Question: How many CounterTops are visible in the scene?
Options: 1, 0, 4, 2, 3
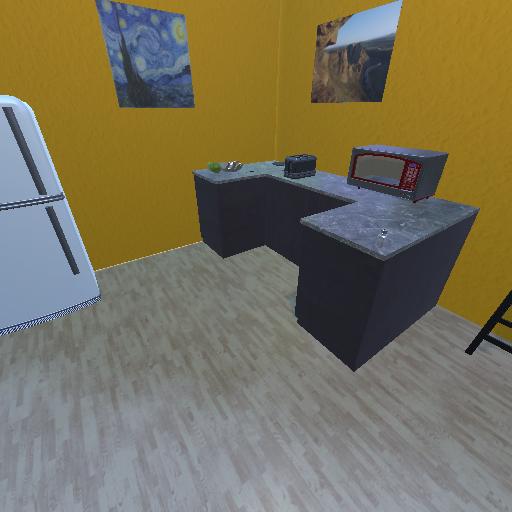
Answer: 1